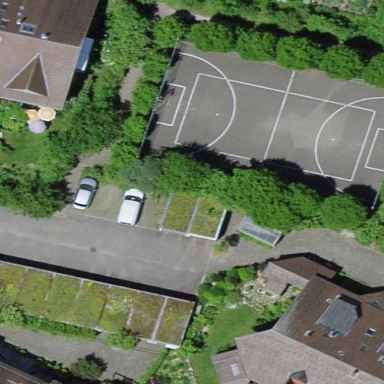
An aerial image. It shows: Multi-sport pitch with asphalt surface.